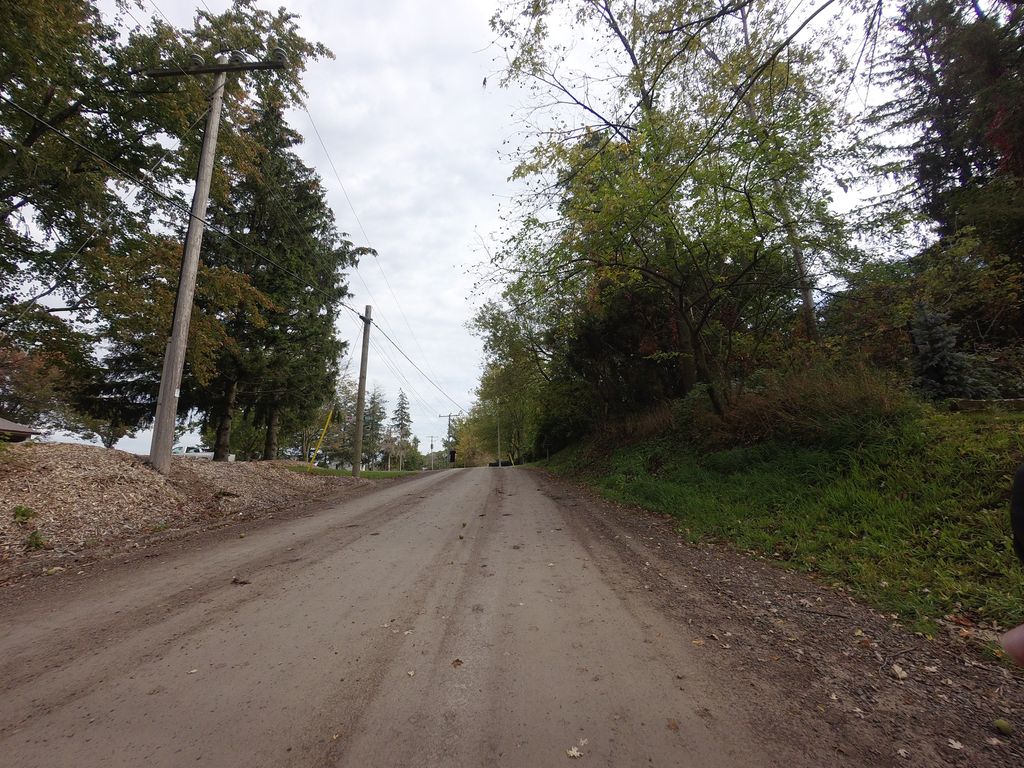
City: hamilton